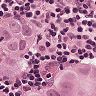
Metastatic tissue present: yes